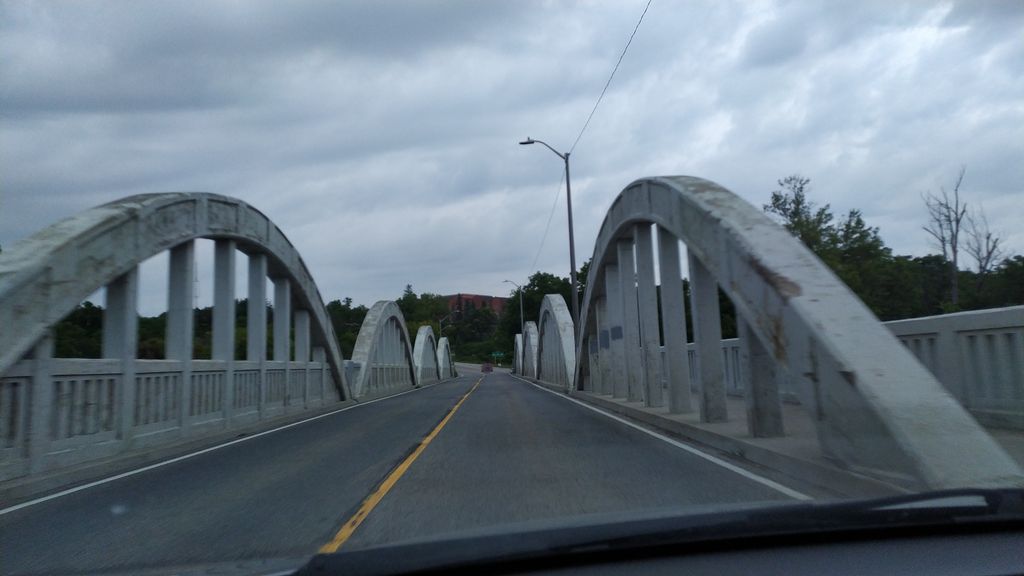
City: kitchener-waterloo